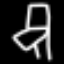
Label: chair